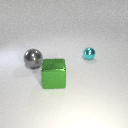
small cyan metal sphere to the right of large green metal cube